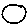
Label: circle